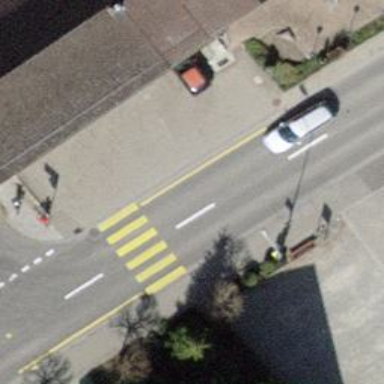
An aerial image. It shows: Uncontrolled zebra crossing on the road.